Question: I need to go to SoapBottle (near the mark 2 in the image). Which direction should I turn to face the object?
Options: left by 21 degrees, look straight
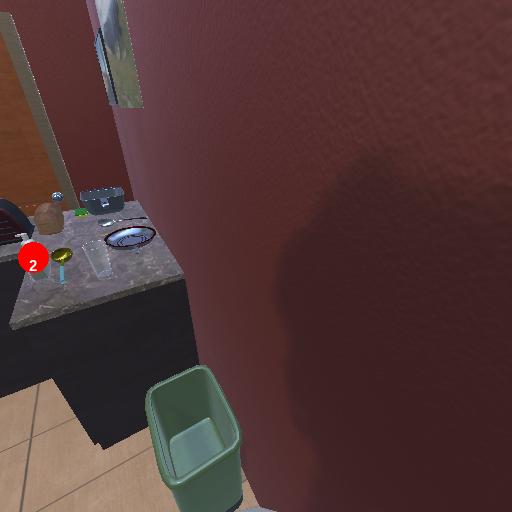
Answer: left by 21 degrees